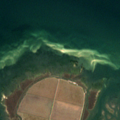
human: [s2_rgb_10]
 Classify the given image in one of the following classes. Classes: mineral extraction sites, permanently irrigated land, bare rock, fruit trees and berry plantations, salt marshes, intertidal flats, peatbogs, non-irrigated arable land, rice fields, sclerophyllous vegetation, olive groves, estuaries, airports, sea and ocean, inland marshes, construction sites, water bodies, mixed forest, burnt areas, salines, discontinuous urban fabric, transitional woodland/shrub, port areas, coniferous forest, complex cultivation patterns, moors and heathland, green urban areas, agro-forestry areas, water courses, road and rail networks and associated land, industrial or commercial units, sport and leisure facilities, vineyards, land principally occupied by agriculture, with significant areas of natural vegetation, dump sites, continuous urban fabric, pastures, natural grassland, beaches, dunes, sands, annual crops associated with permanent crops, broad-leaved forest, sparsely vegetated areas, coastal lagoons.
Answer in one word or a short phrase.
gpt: rice fields, salt marshes, estuaries